Question: I have 4 points, three of the points make two lines like a V or a < or a >, you get the idea, now I got a point that's in that cone (the V) and I can get the dist from the top to the bottom left, and bottom right, but not where the bottom pos is.
Maybe this will help.

And I have code to go along with this problem:
'''
public float GetDist(Vector3f one, Vector3f two, Vector3f three, Vector3f p){
Vector3f one_to_point = new Vector3f(0,0,0);
Vector3f.sub(p,one,one_to_point); //Storing vector A->P
Vector3f one_to_two = new Vector3f(0,0,0);
Vector3f.sub(two, one, one_to_two); //Storing vector A->B
Vector3f one_to_three = new Vector3f(0,0,0);
Vector3f.sub(three, one, one_to_three); //Storing vector A->C
float q1 = Vector3f.dot(one_to_point, one_to_two) / one_to_two.lengthSquared(); // The normalized "distance" from a to b
float q2 = Vector3f.dot(one_to_point, one_to_three) / one_to_three.lengthSquared(); // The normalized "distance" from a to c
'''
Now I already know that the pos vector is in the cone, so what do I need to do to get the pos as shown by the green circle's pos in the image?
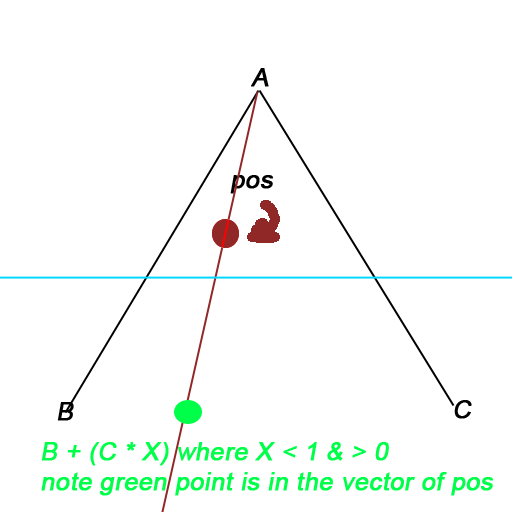
Answer: You have 4 points in the plane : A,B,C and D (where D is what you label as pos in your diagram). A unique straight line can be drawn between any 2 distinct points so find the straight line that links A and D and get its equation in the form
'''
y = m_1 * x + c_1
'''
Do the same for line the points B and C to get
'''
y = m_2 * x + c_2
'''
Now you know the 2 lines, you can solve this pair of simultaneous equations to get the point (x,y) that lies at the green circle on your diagram - I shall call this E. Given E, calculate the length of vector BE and divide by the length of vector BC. This value is the value of 'X' that you are looking for in your question.
If you do not know how to find the equation for a line that goes through 2 points look at this link for details <URL>
I do not doubt that there is a simpler more elegant way to do this but if you get no other answer here, this approach will serve your purpose.